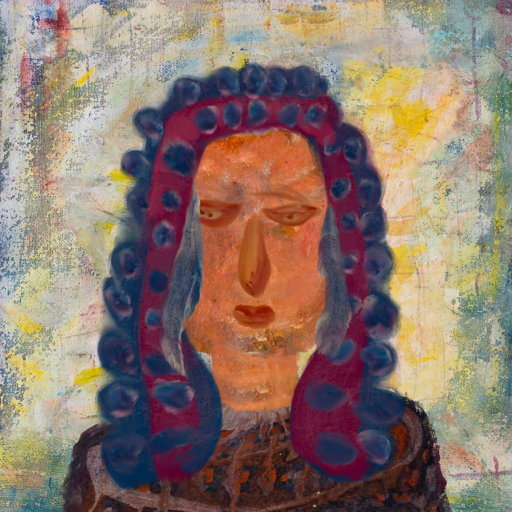
Background: Irani, Head And Neck Front: Boggyland, Face Front: Pious_Lady, Bust: Hypocrite, Hair Front: Hill_Girl, Head Accessory: Blank, Second Necklace: Blank, Necklace: Blank, Baby: Blank